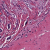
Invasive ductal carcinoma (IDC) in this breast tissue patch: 1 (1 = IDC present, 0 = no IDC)